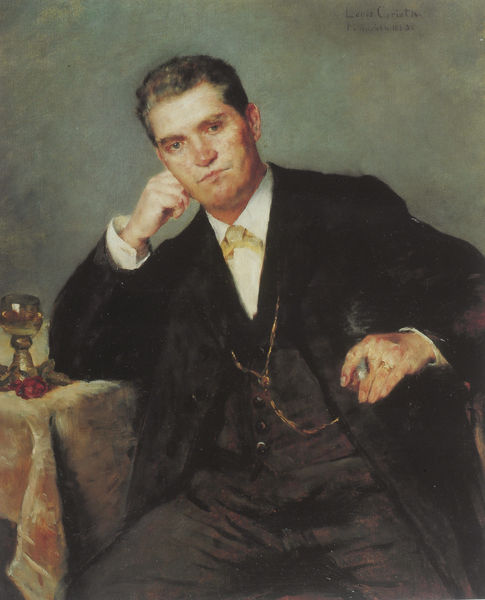
Titel: Porträt des Vaters Franz Heinrich Corinth mit Weinglas
Künstler: Lovis Corinth
Standort: München
Institution: Städtische Galerie im Lenbachhaus
Schlagwörter: dunkel, hand, mann, gelb, grün, sitzen, blume, braun, ellbogen, finger, glas, grau, hintergrund, mund, nase, ohr, schmuck, schwarz, stuhl, tisch, weiss, blick, blüte, rose, rot, malerei, muster, ornament, schleife, anzug, hemd, jacke, jung, wand, arm, augen, falten, gesicht, kragen, trauer, bildnis, herr, hände, innenraum, portrait, porträt, signatur, tischdecke, tischtuch, öl, rauch, haare, kelch, mantel, realismus, sitzend, stoff, decke, front, frontal, kinn, lippen, ohren, rosa, krug, stillleben, haltung, kette, lila, signiert, ölgemälde, frack, wein, krawatte, rauchen, zigarre, ernst, melancholie, uhr, nachdenklich, ellenbogen, aufstützen, knöpfe, fliege, hemdkragen, kniestück, weste, ring, bauer, becher, corinth, lovis corinth, unterschrift, weinglas, selbstbildnis, manschetten, römer, uhrenkette, uhrkette, zigarette, raucher, leder, aufgestützt, dreiteiler, lovis, pokal, taschenuhr, direkt, hemnd, trinkglas, breitbeinig, zigaretten, aufgestüzt, 19. jahrhundert, mann portrait, bildnis#, weinglkas, anzuzg, edler mann